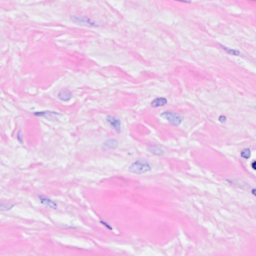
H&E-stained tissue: Breast